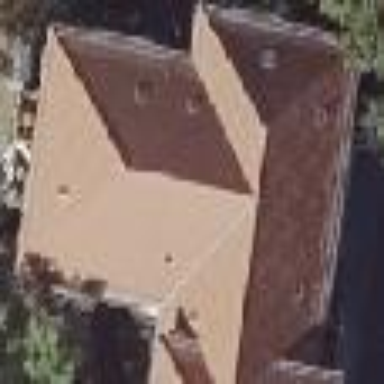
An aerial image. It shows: Hipped roof apartment building.